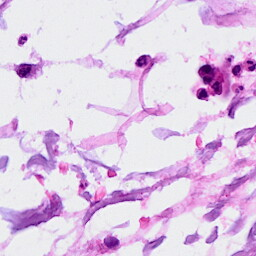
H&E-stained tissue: Breast